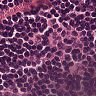
Metastatic tissue present: no